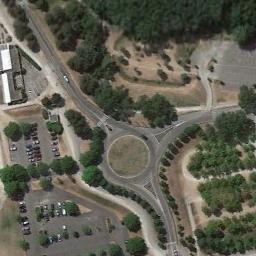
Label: roundabout